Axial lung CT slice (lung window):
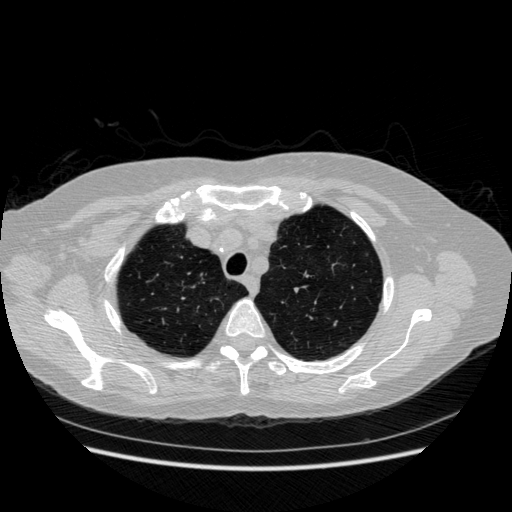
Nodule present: no